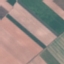
Land use / land cover: AnnualCrop